Question: I have the following plot made with ggplot2 and ggpubr. I would like to indicate significance between VaD+ and HC. I would like to change the p-values to asterisks. I think I'm supposed to use symnum.args, but when I try it, I get no change.
'''
myplot <- ggplot(my.data, aes(x = DX, y = CC, fill=DX)) + geom_boxplot() + ggtitle("Corpus Collasum") + theme(text=element_text(size = 16), panel.grid.major = element_blank(), panel.grid.minor = element_blank(),panel.background = element_blank(), axis.line = element_line(colour = "black"), plot.title = element_text(lineheight=.8, face="bold", hjust=0.5)) + scale_y_continuous(name = bquote('Volume in'~mm^3)) + scale_x_discrete(name = "Diagnosis", labels = c("AD","HC","VaD-","VaD+")) + scale_fill_brewer(palette="OrRd", name="Diagnosis", labels=c("AD","HC","VaD-","VaD+")) + geom_jitter(width = 0)
cmpr <- list(c("VaDD","HC"), c("AD","VaDD"))
myplot + stat_compare_means(comparisons = cmpr, tip.length=0.01, symnum <- list(cutpoints = c(0, 0.0001, 0.001, 0.01, 0.05, 1), symbols = c("****", "***", "**", "*", "ns")))
'''
Basically I would like to replace the numeric p-values by the symbol.
<URL> is the data.

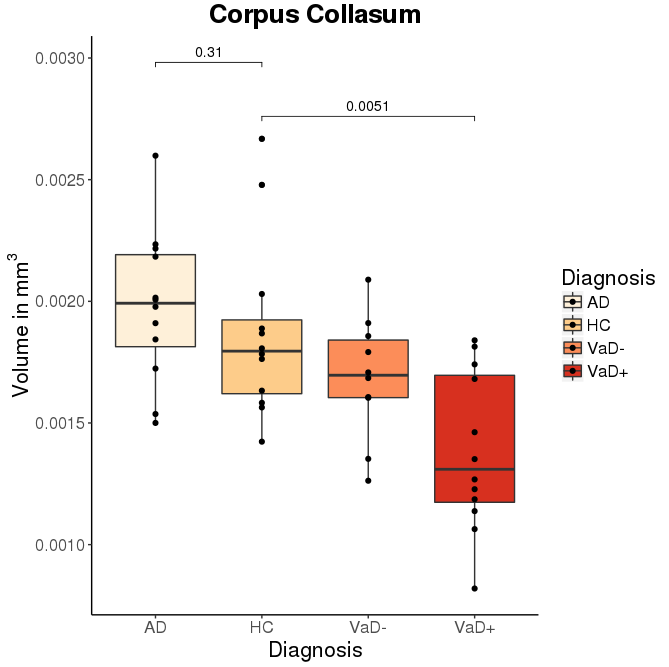
Answer: The solution given above by @dww (use 'label = "p.signif"') is the correct one:
'''
cmpr <- list(c("VaD+","HC"), c("AD","HC"))
myplot + stat_compare_means(comparisons = cmpr, tip.length=0.01,
label = "p.signif",
symnum.args = list(cutpoints = c(0, 0.0001, 0.001, 0.01, 0.05, 1),
symbols = c("****", "***", "**", "*", "ns")))
'''
<URL>
: I modified 'stat_compare_means' because this function seems to ignore 'symnum.args':
'''
my_stat_compare_means <- function (mapping = NULL, data = NULL, method = NULL, paired = FALSE,
method.args = list(), ref.group = NULL, comparisons = NULL,
hide.ns = FALSE, label.sep = ", ", label = NULL, label.x.npc = "left",
label.y.npc = "top", label.x = NULL, label.y = NULL, tip.length = 0.03,
symnum.args = list(), geom = "text", position = "identity",
na.rm = FALSE, show.legend = NA, inherit.aes = TRUE, ...)
{
if (!is.null(comparisons)) {
method.info <- ggpubr:::.method_info(method)
method <- method.info$method
method.args <- ggpubr:::.add_item(method.args, paired = paired)
if (method == "wilcox.test")
method.args$exact <- FALSE
pms <- list(...)
size <- ifelse(is.null(pms$size), 0.3, pms$size)
color <- ifelse(is.null(pms$color), "black", pms$color)
map_signif_level <- FALSE
if (is.null(label))
label <- "p.format"
if (ggpubr:::.is_p.signif_in_mapping(mapping) | (label %in% "p.signif")) {
if (ggpubr:::.is_empty(symnum.args)) {
map_signif_level <- c('****' = 1e-04, '***' = 0.001,
'**' = 0.01, '*' = 0.05, ns = 1)
} else {
map_signif_level <- symnum.args
}
if (hide.ns)
names(map_signif_level)[5] <- " "
}
step_increase <- ifelse(is.null(label.y), 0.12, 0)
ggsignif::geom_signif(comparisons = comparisons, y_position = label.y,
test = method, test.args = method.args, step_increase = step_increase,
size = size, color = color, map_signif_level = map_signif_level,
tip_length = tip.length, data = data)
} else {
mapping <- ggpubr:::.update_mapping(mapping, label)
layer(stat = StatCompareMeans, data = data, mapping = mapping,
geom = geom, position = position, show.legend = show.legend,
inherit.aes = inherit.aes, params = list(label.x.npc = label.x.npc,
label.y.npc = label.y.npc, label.x = label.x,
label.y = label.y, label.sep = label.sep, method = method,
method.args = method.args, paired = paired, ref.group = ref.group,
symnum.args = symnum.args, hide.ns = hide.ns,
na.rm = na.rm, ...))
}
}
symnum.args <- c("**"=0.0025,"*"=0.05,ns=1)
myplot + my_stat_compare_means(comparisons = cmpr, tip.length=0.01,
label = "p.signif", symnum.args = symnum.args)
'''
<URL>